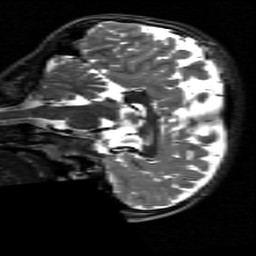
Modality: T2w
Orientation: sagittal
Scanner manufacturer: siemens
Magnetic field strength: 3 T
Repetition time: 9 s
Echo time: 0.115 s